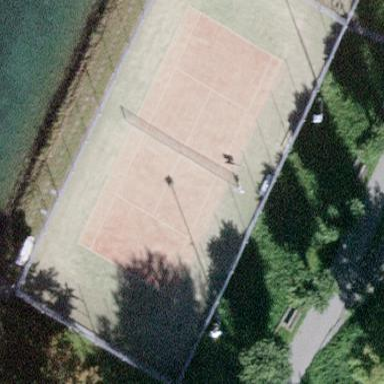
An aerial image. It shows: Tennis court with sandy surface located in pitch designated for leisure land.